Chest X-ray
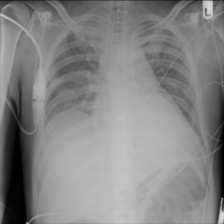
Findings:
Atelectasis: negative
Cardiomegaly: negative
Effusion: negative
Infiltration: positive
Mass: negative
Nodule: negative
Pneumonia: negative
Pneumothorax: negative
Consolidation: positive
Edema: negative
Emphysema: negative
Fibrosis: negative
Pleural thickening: negative
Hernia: negative